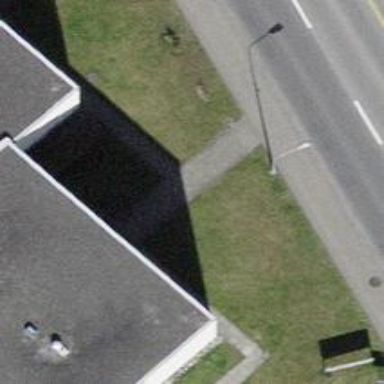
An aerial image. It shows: Footway surfaced with paving stones.